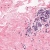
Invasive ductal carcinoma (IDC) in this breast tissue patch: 0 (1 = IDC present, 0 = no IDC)